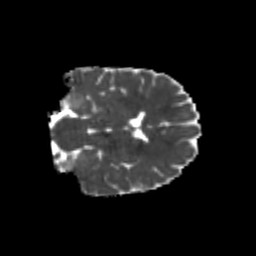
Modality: MD
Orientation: coronal
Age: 23
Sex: female
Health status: healthy
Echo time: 0.074 s